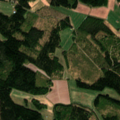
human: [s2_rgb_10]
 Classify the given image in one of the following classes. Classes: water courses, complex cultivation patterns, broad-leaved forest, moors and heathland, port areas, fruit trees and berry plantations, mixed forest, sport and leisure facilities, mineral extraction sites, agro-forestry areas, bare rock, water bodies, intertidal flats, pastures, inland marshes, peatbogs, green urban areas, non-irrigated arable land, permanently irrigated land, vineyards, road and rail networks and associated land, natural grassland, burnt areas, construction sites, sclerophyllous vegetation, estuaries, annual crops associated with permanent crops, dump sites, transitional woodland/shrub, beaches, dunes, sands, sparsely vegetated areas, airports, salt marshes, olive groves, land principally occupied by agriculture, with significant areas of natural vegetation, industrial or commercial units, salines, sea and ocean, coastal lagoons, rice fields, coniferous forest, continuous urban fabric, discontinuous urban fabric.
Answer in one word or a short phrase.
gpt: non-irrigated arable land, land principally occupied by agriculture, with significant areas of natural vegetation, coniferous forest, mixed forest, transitional woodland/shrub